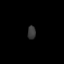
Tissue: prostate
Cell type: T cells
Senescence score: 0.2743
Nuclear area (px): 108
Mean DAPI intensity: 56.157